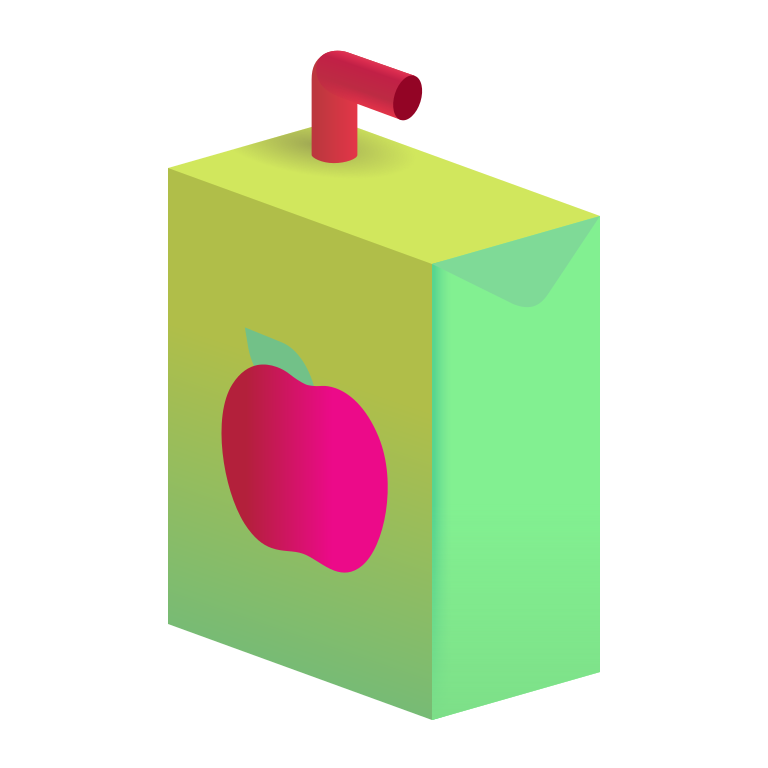
beverage box color